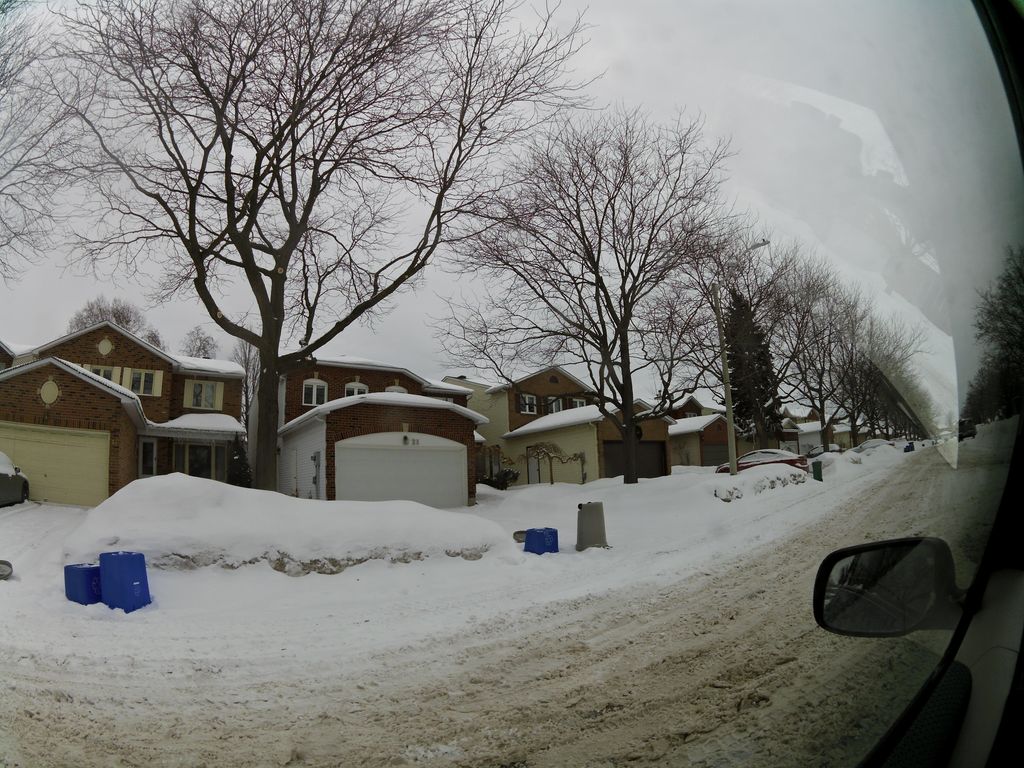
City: ottawa-gatineau